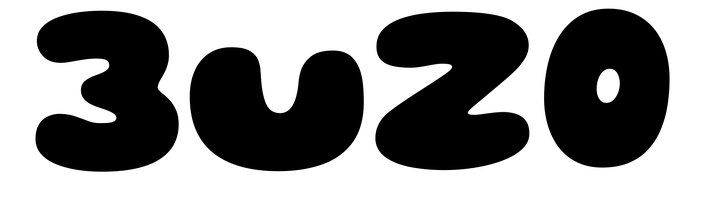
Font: Gluten_Black